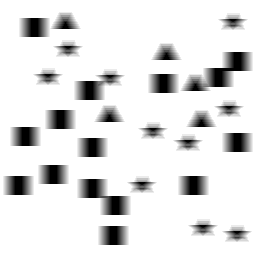
Squares: 15
Triangles: 5
Stars: 10
Total shapes: 30